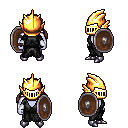
a pixel art fantasy rpg character, male body template, dark elf, purple skin, gray robe, metal pants, blonde twin-tailed hairstyle, gold helm, white cloth bracers, metal boots, shield, four views (front, back, left, right), 2x2 character sprite sheet, small pixel art, hard edges, no anti-aliasing